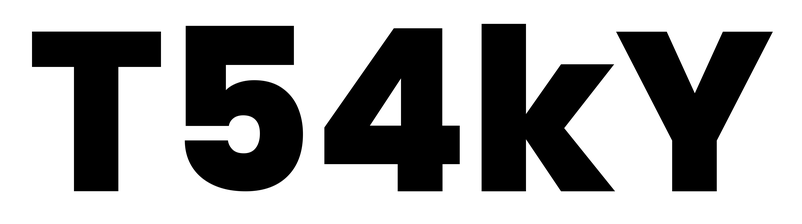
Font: Poppins-ExtraBold